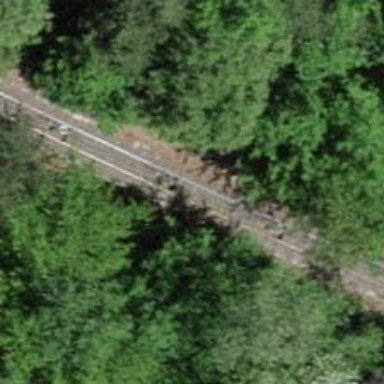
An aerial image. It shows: Funicular railway.